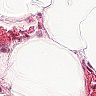
Metastatic tissue present: no